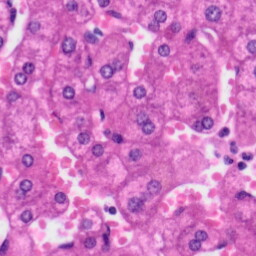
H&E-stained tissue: Liver